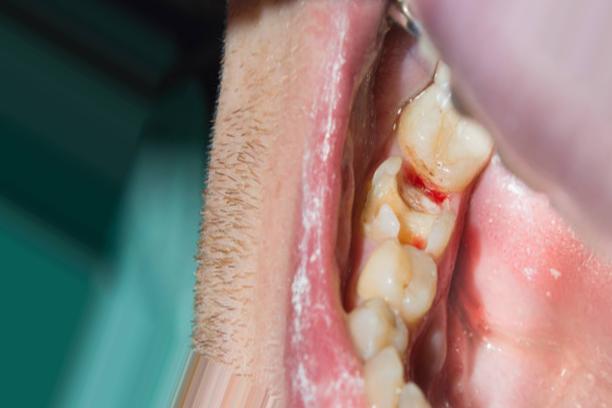
Condition: Caries